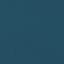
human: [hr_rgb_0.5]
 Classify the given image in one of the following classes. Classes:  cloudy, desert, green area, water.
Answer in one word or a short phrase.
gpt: water